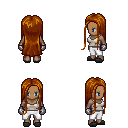
a pixel art fantasy rpg character, female body template, human, dark skin, white pirate shirt, white pants, brunette extra-long hairstyle, metal gloves, gray slippers, four views (front, back, left, right), 2x2 character sprite sheet, small pixel art, hard edges, no anti-aliasing